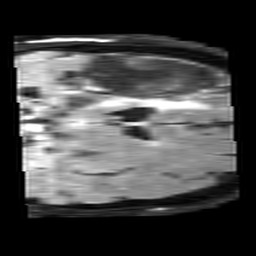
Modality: FLAIR
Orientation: coronal
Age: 54
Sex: female
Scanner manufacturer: siemens
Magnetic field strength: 3 T
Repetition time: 9 s
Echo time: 0.099 s